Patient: sex M, age 61
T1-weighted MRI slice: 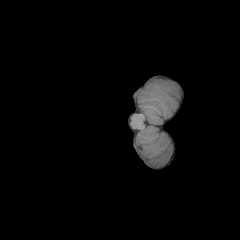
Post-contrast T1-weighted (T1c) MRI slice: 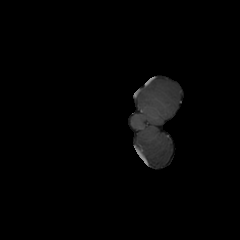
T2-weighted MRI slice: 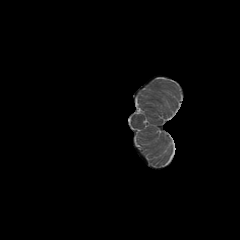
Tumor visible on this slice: no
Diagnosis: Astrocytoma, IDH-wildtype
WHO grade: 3